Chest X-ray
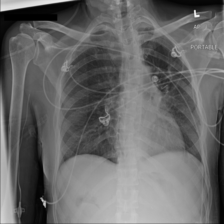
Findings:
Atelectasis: negative
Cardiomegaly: negative
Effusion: negative
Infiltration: negative
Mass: negative
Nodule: negative
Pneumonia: negative
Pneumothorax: negative
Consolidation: negative
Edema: negative
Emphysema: negative
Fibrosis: negative
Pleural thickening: negative
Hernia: negative